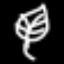
Label: leaf